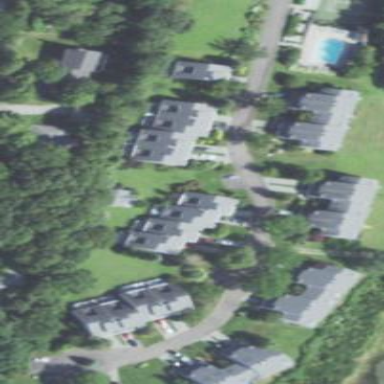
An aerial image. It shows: Condominium in residential area.